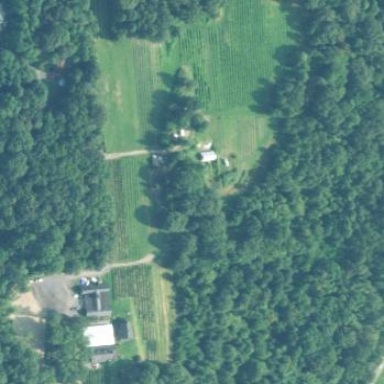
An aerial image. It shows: Vineyard where grapes are grown.